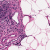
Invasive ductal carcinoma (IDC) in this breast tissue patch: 0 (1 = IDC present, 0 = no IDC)